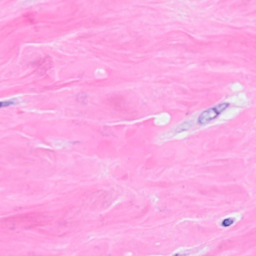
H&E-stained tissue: Breast